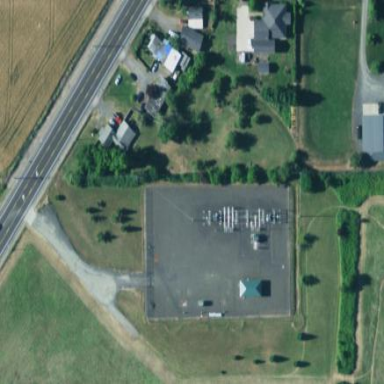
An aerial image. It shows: Distribution-level power substation.